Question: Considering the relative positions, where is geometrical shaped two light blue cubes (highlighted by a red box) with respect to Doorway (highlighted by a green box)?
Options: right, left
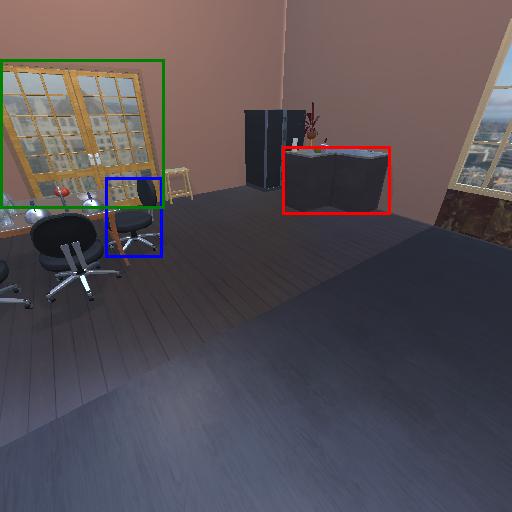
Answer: right